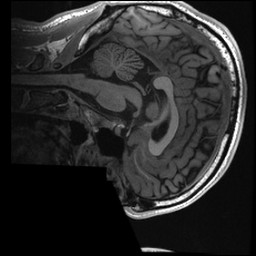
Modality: T1w
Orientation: sagittal
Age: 30
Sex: male